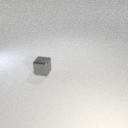
small gray metal cube